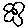
Label: flower